Question: My Action Bar shows up on the bottom, how can I control it to show up on the top?
I am following <URL>.
A picture that explains what I want to do.

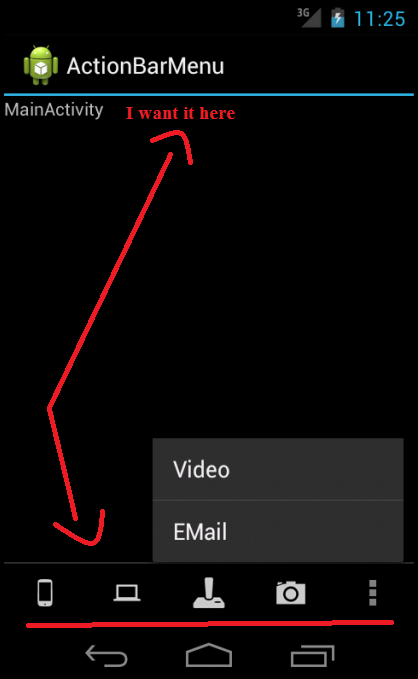
Answer: > My Action Bar shows up on the bottom, how can I control it to show up on the top?
Remove 'android:uiOptions="splitActionBarWhenNarrow"' from your manifest.
> A picture that explains what I want to do.
That is not possible with the action bar, sorry.